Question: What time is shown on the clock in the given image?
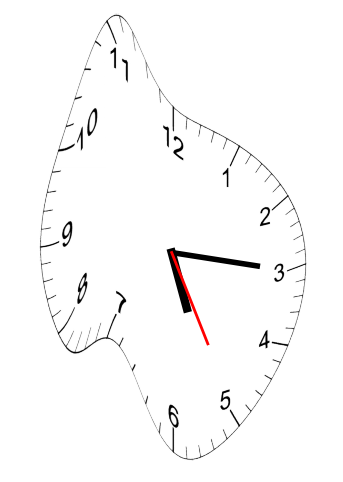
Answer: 05:15:25